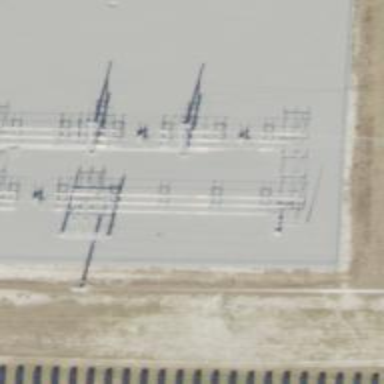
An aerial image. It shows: Switch for power supply.